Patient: sex F, age 63
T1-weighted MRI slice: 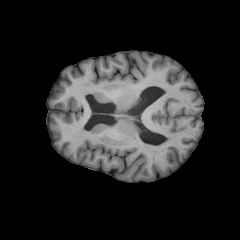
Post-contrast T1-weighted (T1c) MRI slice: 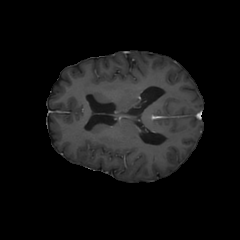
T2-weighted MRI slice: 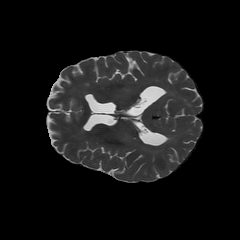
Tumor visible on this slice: no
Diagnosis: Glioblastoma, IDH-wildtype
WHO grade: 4